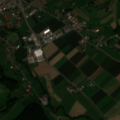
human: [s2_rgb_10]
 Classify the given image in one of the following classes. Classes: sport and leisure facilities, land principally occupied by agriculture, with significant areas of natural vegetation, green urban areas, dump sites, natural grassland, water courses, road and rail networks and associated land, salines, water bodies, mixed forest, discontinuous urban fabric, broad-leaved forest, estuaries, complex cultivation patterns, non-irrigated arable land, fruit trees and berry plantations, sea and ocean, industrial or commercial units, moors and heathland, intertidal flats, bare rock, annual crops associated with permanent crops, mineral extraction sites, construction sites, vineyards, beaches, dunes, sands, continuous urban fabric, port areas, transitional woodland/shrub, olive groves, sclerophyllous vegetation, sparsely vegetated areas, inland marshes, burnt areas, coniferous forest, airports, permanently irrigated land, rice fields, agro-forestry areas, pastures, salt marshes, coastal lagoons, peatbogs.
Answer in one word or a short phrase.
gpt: discontinuous urban fabric, non-irrigated arable land, complex cultivation patterns, land principally occupied by agriculture, with significant areas of natural vegetation, mixed forest